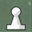
Piece: wP